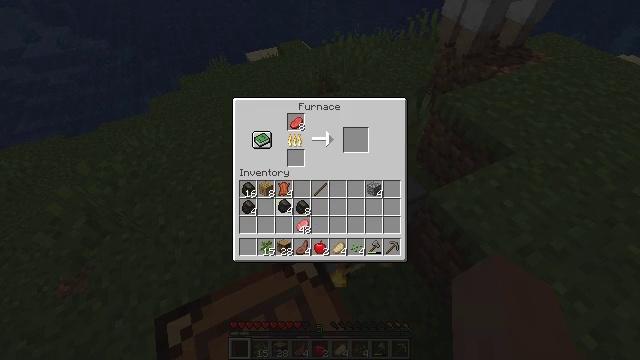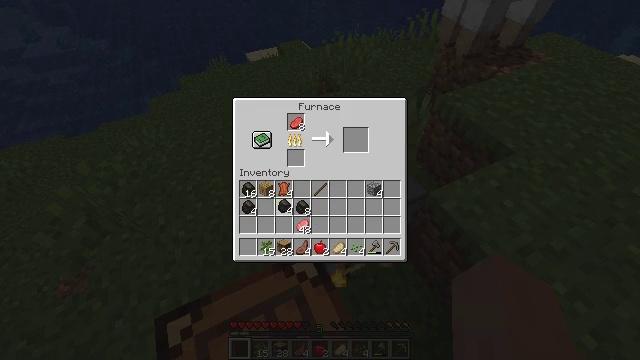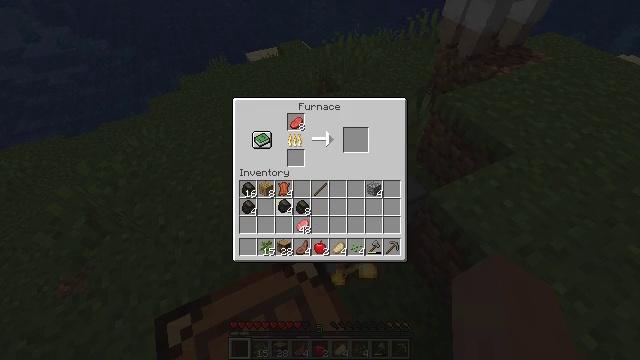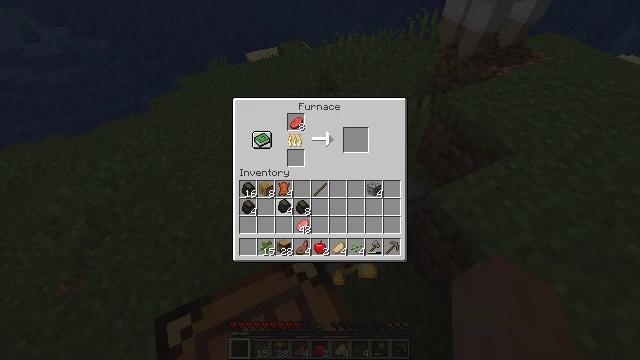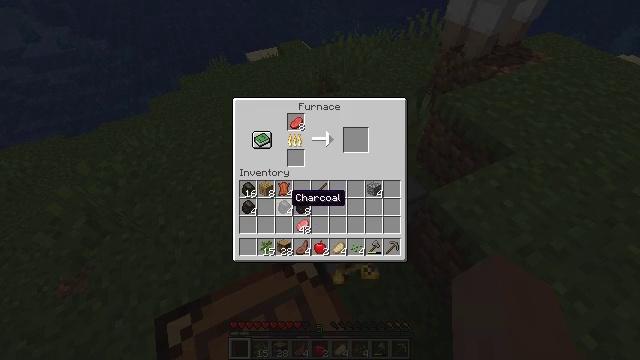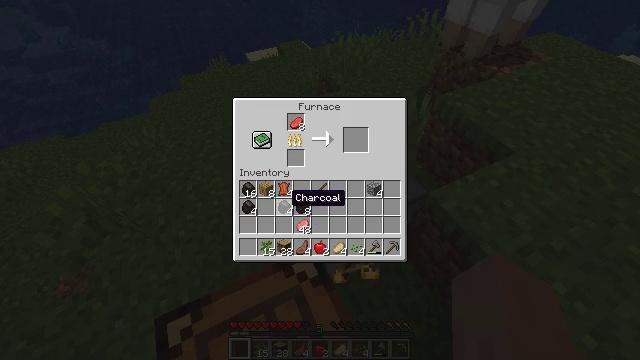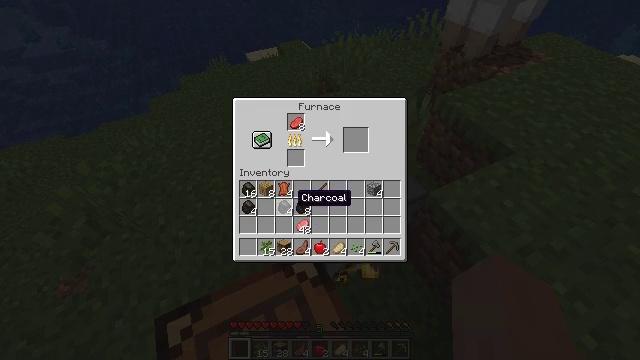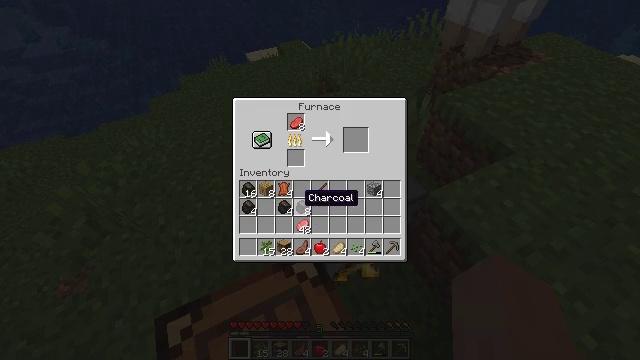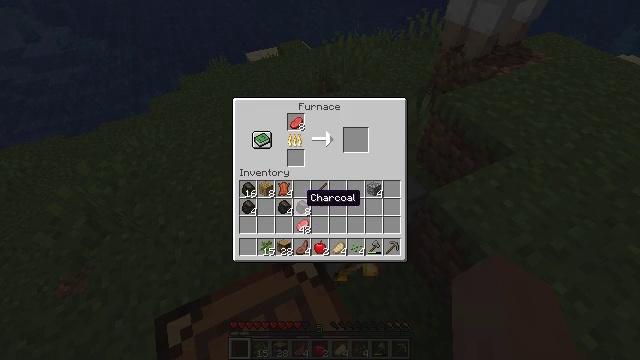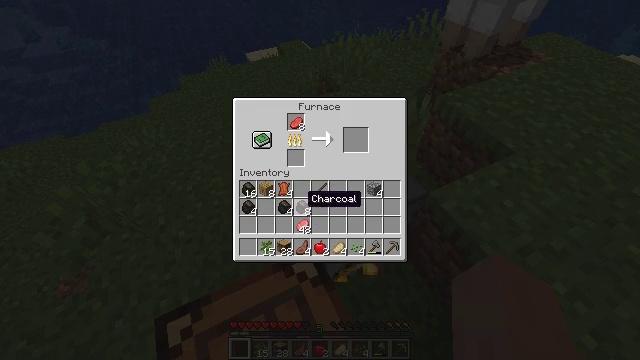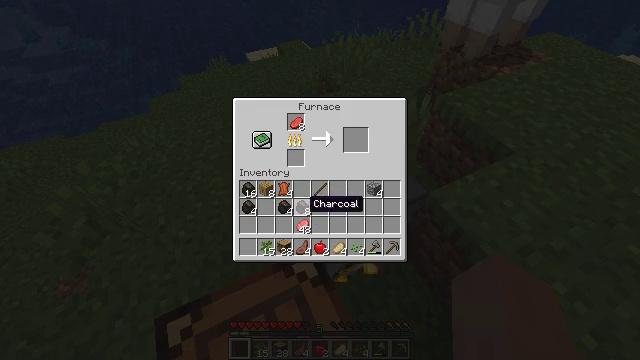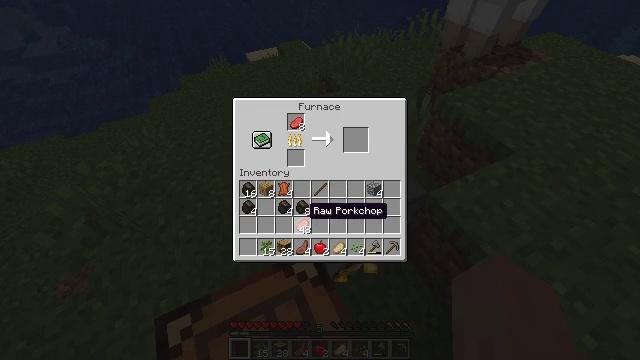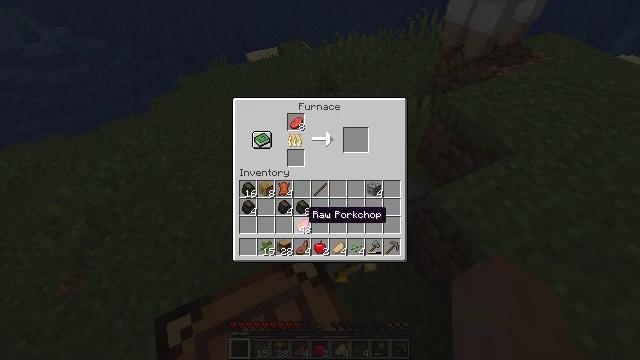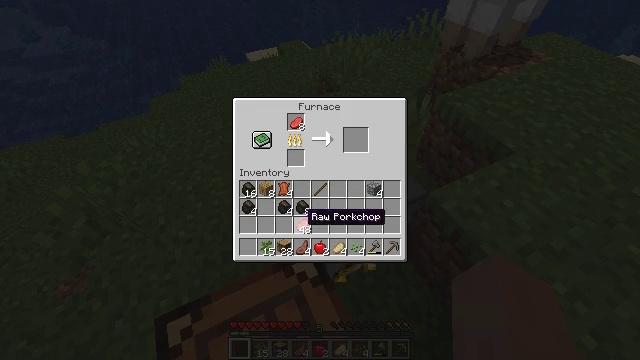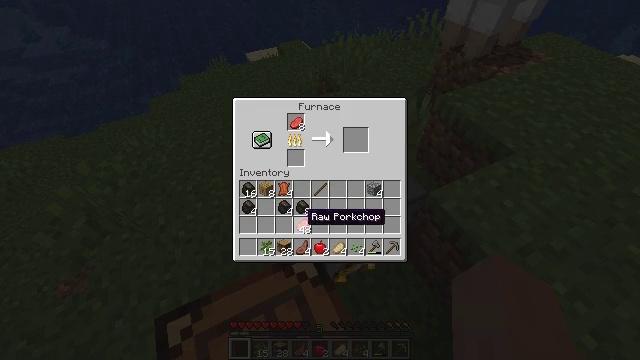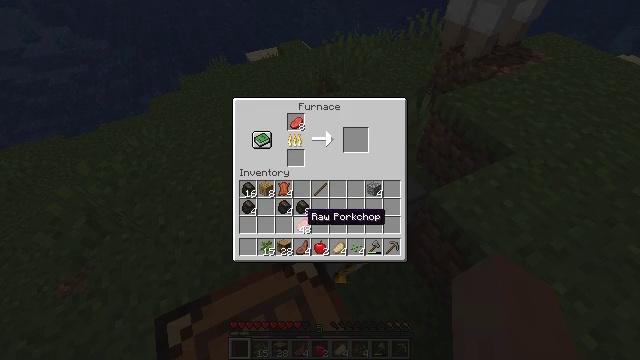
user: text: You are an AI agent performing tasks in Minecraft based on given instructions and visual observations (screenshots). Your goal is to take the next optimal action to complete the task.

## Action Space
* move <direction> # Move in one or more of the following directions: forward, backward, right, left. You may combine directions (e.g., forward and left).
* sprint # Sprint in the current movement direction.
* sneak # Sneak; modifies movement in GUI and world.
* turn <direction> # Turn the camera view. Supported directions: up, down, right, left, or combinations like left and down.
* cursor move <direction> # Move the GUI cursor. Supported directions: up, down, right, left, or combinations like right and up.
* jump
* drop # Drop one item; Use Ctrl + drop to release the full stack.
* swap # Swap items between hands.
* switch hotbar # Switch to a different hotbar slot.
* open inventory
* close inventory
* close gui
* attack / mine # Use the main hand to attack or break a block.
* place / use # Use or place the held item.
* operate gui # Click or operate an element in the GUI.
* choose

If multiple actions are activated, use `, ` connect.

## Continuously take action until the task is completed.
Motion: motion action
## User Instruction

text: Get cooked beef by using the furnace.
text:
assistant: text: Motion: attack / mine
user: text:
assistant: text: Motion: attack / mine
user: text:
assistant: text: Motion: attack / mine
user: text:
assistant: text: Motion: no_op
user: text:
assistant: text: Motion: no_op
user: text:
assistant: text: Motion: no_op
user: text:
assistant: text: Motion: turn right
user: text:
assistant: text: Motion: no_op
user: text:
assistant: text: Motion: no_op
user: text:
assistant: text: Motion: no_op
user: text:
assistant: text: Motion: no_op
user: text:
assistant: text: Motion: no_op
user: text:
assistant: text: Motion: no_op
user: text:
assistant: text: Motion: no_op
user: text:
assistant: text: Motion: no_op
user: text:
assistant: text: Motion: use / place
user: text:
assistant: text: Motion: use / place
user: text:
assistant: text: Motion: use / place
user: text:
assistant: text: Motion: no_op
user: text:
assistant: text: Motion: turn right
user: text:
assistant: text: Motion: no_op
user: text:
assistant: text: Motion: no_op
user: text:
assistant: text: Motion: no_op
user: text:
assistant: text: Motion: no_op
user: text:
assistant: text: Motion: no_op
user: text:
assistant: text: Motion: no_op
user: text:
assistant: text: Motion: no_op
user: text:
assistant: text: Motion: no_op
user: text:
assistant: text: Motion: no_op
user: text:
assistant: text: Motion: turn left